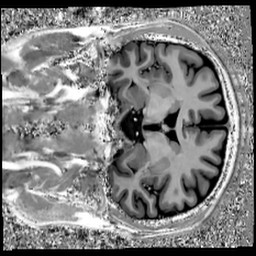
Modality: MP2RAGE
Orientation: coronal
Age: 27
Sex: male
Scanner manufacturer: siemens
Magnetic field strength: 7 T
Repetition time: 6 s
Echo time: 0.00283 s